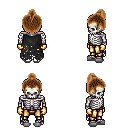
a pixel art fantasy rpg character, male body template, skeleton, black tattered cape, gold greaves, brown short topknot hairstyle, gold gloves, white slippers, four views (front, back, left, right), 2x2 character sprite sheet, small pixel art, hard edges, no anti-aliasing